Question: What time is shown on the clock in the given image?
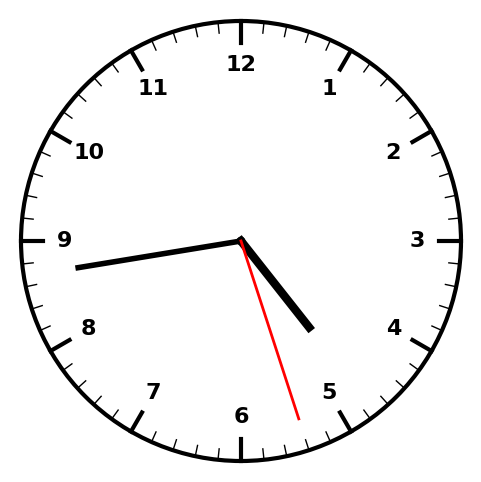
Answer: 04:43:27